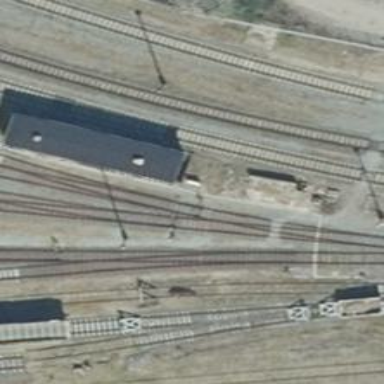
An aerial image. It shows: Railway switch.